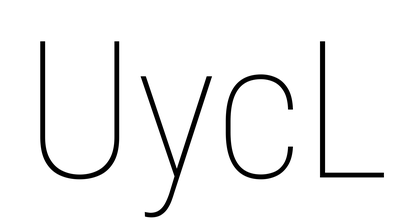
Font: Roboto_Condensed_Thin